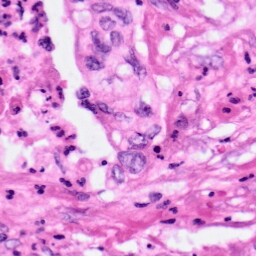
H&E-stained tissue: Pancreatic